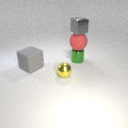
small green metal cylinder behind large gray rubber cube